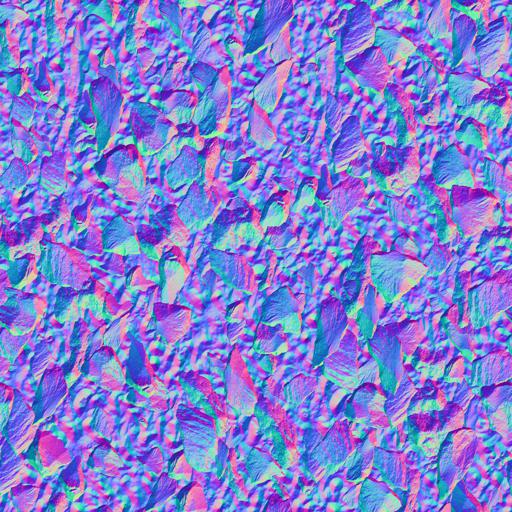
desert pebbles rocks sand small stone